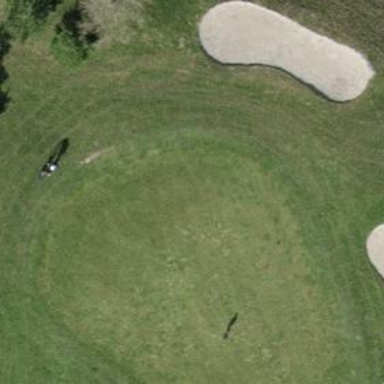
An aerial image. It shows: Golf hole.